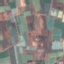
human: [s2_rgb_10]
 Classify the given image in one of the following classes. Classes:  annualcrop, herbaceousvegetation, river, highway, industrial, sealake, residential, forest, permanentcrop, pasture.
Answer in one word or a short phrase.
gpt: PermanentCrop